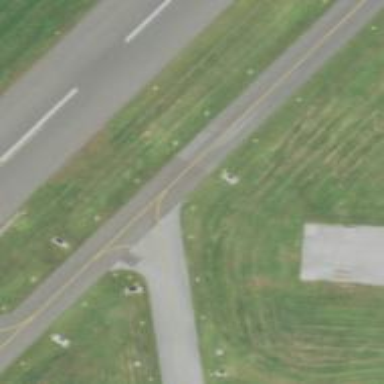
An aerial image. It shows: Image of taxiway at airport.